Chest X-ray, PA view. Patient: 43 years old, sex M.
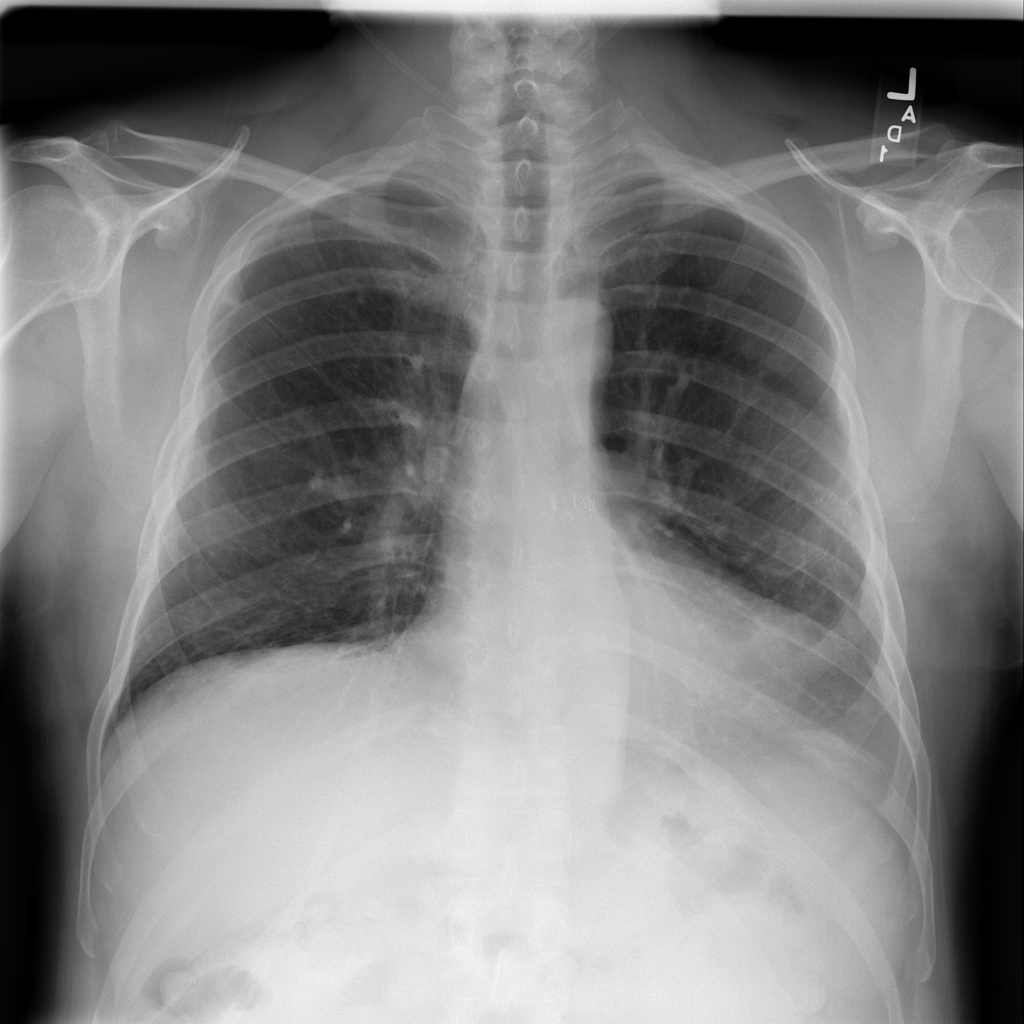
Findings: Fibrosis